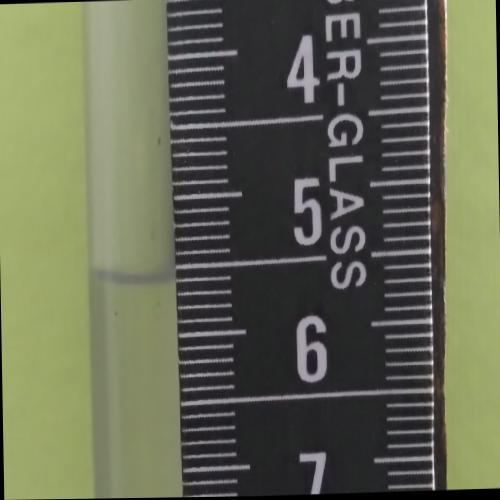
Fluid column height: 5.6 cm